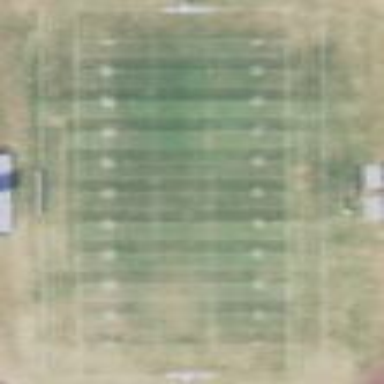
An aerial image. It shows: Grass pitch designated for American football.